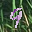
Label: 9